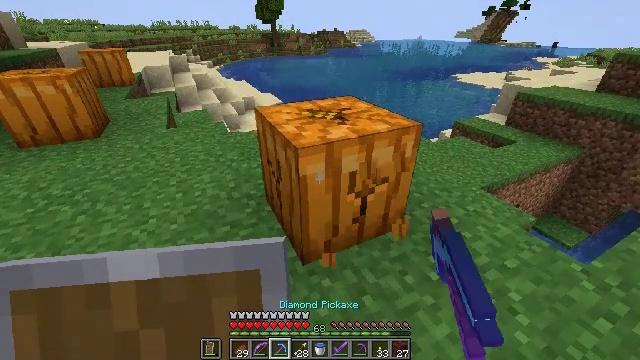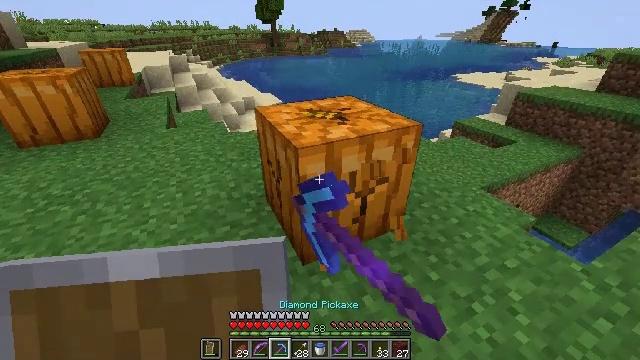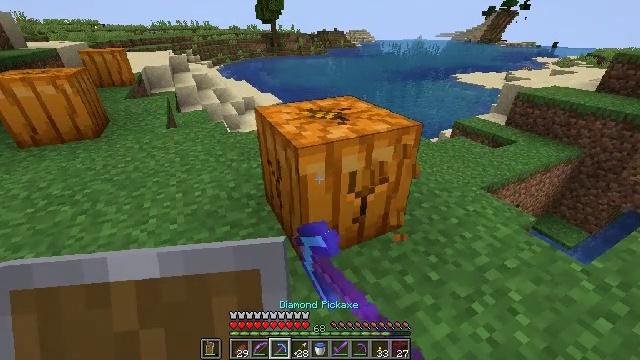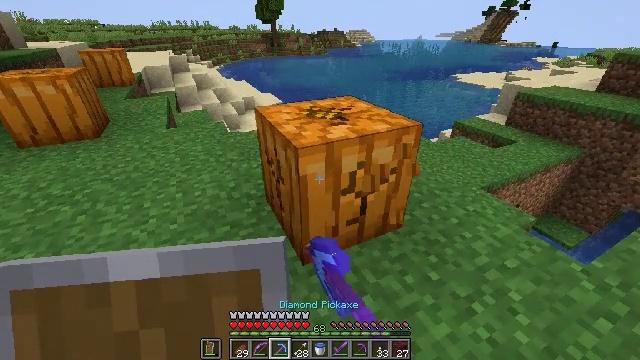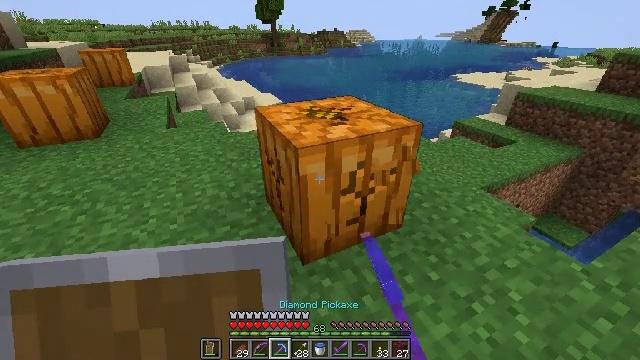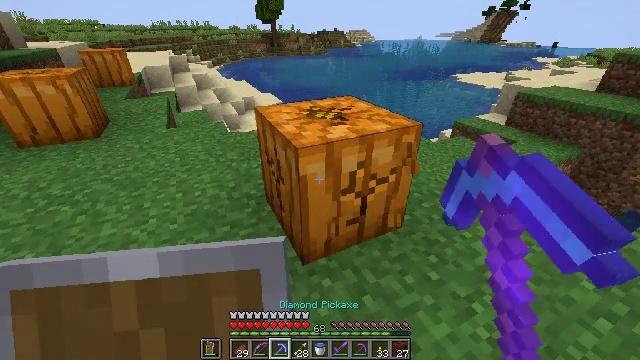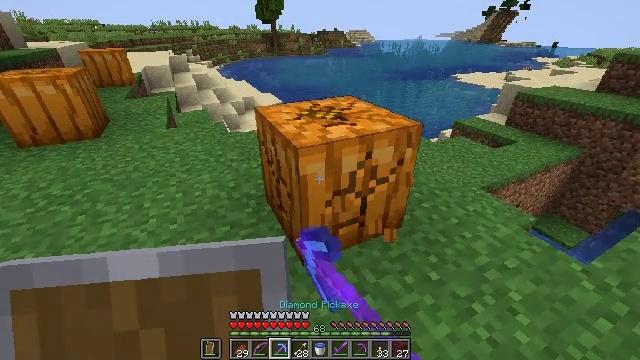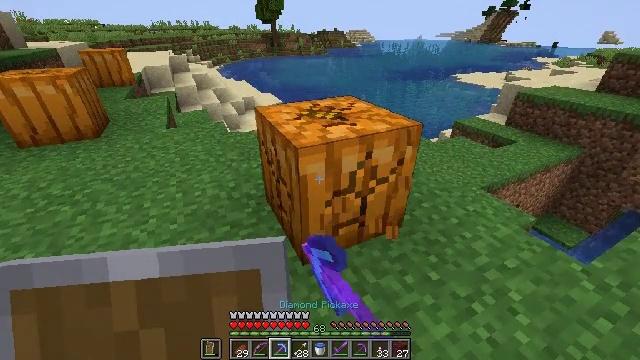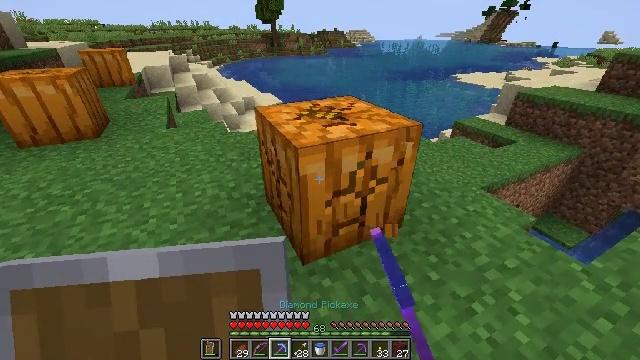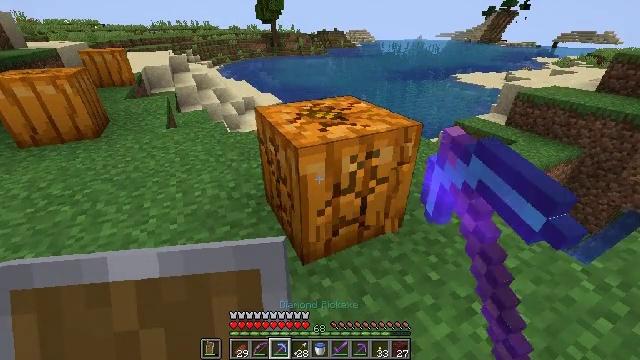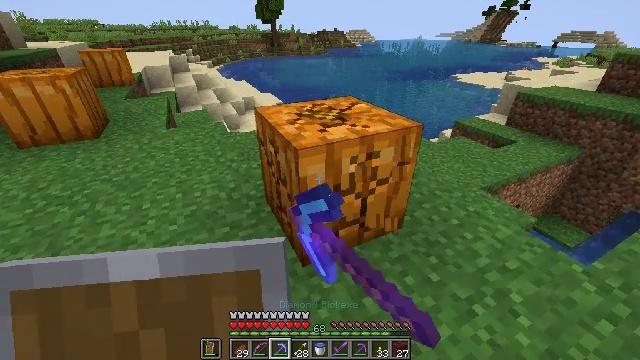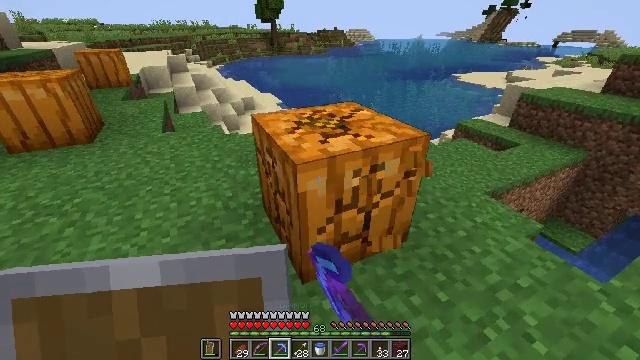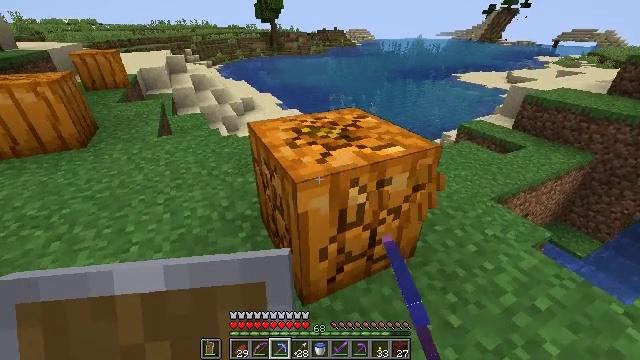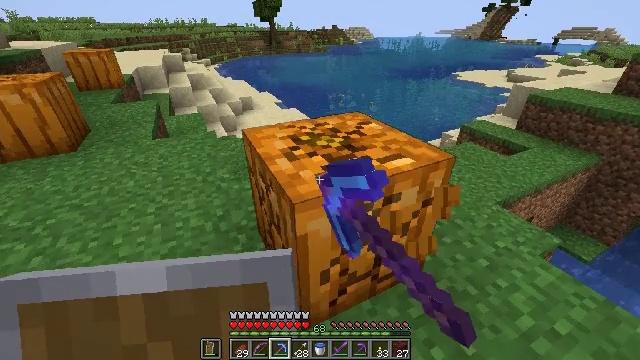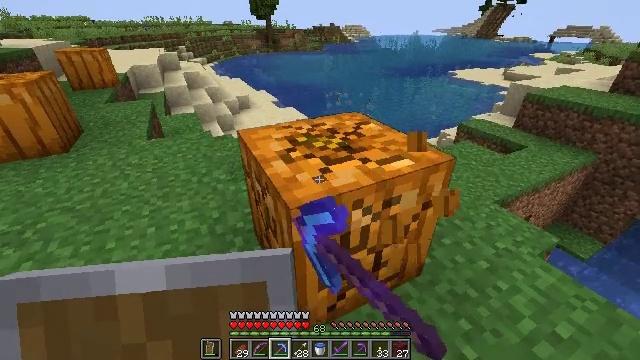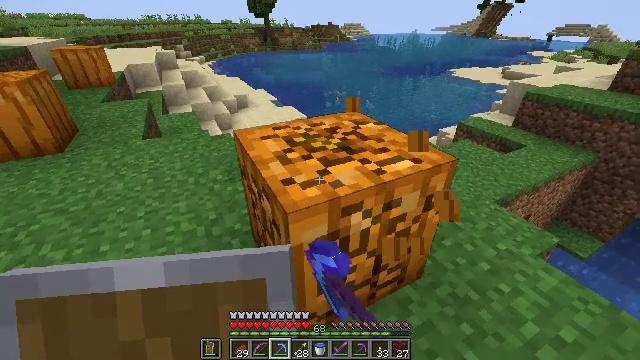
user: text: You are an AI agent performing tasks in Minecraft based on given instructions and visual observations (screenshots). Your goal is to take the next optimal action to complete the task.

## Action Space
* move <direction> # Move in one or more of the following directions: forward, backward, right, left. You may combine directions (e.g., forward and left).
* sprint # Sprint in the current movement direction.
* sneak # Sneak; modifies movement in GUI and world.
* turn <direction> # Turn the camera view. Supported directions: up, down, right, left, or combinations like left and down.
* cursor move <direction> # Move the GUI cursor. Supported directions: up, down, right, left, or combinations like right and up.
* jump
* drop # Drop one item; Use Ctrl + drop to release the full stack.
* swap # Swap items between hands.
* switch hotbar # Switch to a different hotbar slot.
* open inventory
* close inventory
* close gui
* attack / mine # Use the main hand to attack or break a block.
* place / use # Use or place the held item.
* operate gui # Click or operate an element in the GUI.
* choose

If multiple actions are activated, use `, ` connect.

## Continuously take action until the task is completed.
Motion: motion action
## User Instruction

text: Gather a pumpkin block.
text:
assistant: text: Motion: attack / mine
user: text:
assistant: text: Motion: attack / mine
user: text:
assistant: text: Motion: attack / mine
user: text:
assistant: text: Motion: attack / mine
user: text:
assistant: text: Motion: attack / mine
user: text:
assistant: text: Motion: attack / mine
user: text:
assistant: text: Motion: attack / mine
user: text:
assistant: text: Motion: attack / mine
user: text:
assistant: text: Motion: attack / mine
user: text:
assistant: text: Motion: move forward, attack / mine
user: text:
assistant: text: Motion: move forward, attack / mine
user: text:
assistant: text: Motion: move forward, attack / mine
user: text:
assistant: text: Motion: attack / mine
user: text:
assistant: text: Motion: attack / mine
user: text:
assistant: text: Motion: attack / mine
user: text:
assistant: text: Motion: attack / mine
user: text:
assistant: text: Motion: attack / mine
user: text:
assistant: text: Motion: attack / mine
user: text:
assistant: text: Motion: attack / mine
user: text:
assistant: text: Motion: attack / mine
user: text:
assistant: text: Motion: attack / mine
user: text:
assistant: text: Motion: attack / mine
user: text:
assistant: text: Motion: attack / mine
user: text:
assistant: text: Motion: attack / mine
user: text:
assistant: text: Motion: attack / mine
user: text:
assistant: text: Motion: attack / mine
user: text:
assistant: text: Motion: attack / mine
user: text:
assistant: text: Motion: no_op
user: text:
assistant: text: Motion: no_op
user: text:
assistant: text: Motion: no_op